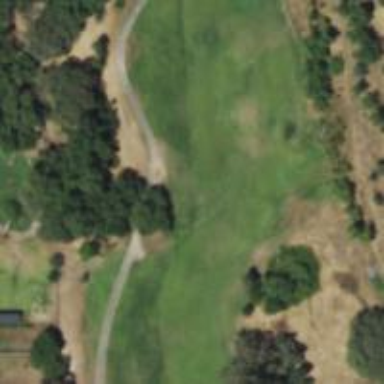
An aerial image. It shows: Service road used as golf cart path.